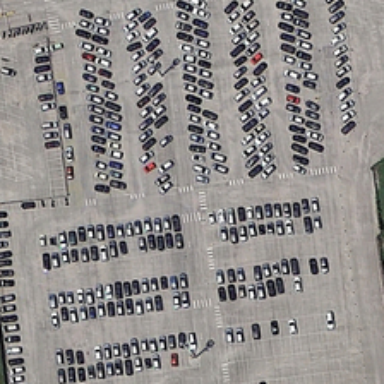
A lot of cars parked in the parking lot .